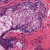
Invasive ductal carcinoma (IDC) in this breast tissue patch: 0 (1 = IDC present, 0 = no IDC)